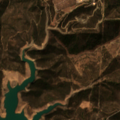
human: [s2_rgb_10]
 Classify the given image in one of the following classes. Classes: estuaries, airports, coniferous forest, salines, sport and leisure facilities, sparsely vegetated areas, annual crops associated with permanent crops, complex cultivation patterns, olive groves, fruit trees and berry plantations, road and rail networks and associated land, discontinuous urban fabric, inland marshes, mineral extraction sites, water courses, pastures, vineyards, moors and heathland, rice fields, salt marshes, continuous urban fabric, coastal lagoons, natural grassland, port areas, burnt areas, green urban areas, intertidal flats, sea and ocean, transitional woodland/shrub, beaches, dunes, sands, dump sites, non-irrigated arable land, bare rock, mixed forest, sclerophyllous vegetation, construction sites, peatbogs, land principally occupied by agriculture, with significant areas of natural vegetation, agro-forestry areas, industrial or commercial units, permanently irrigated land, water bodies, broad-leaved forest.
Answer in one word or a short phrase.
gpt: natural grassland, sclerophyllous vegetation, transitional woodland/shrub, water bodies